Field crop: tomato
Growth stage: 1
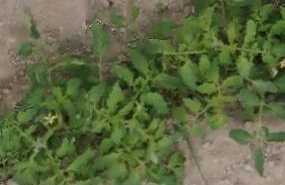
Species: tomato